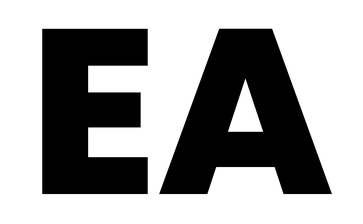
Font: Poppins-ExtraBold